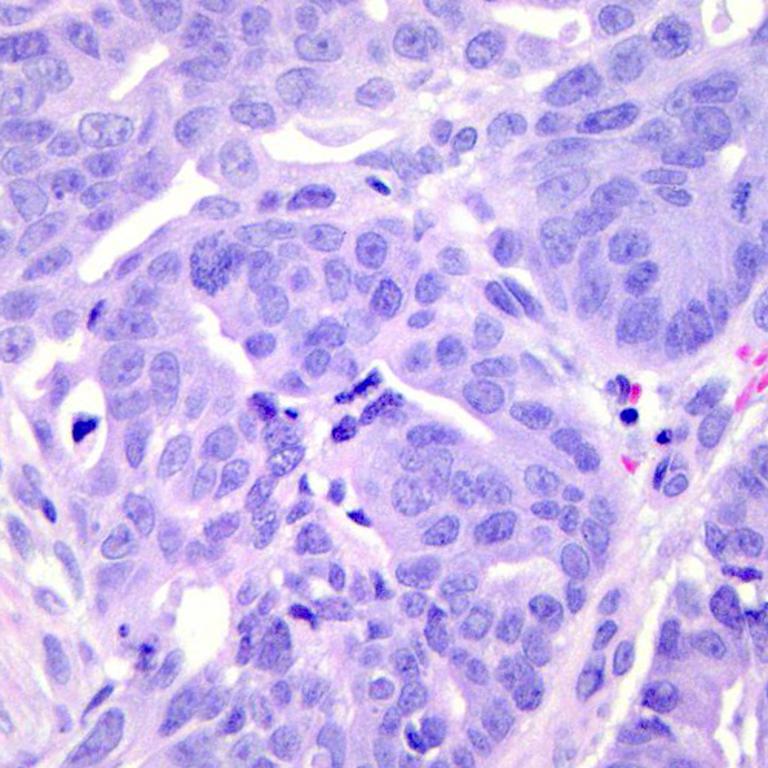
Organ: colon
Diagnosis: adenocarcinomas